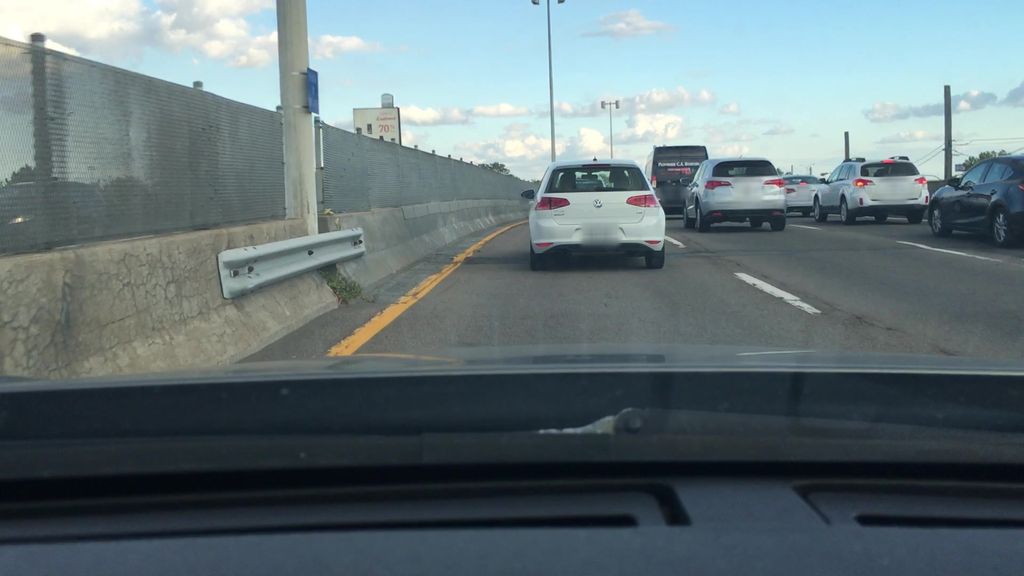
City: montreal